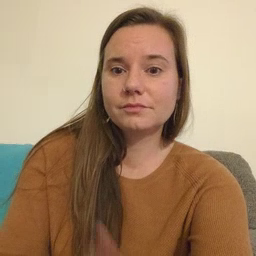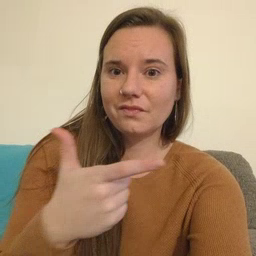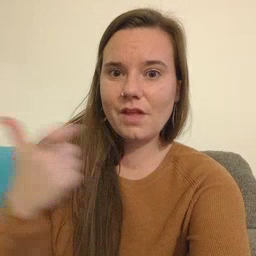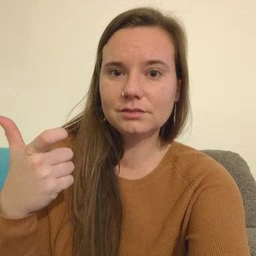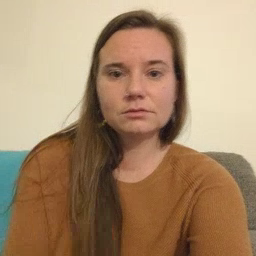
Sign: fast